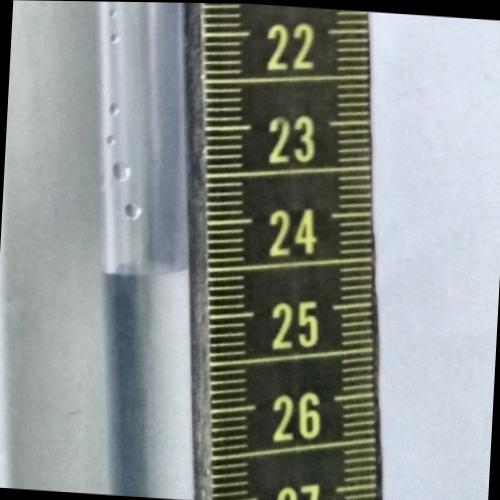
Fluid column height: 24.5 cm